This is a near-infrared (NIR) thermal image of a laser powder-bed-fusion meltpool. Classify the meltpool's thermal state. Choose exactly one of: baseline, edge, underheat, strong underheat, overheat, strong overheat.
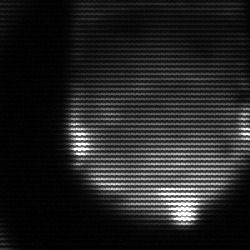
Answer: edge